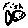
Label: fish